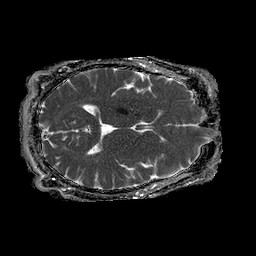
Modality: ADC
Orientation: axial
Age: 51
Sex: male
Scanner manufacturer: philips
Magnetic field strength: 1.5 T
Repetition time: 4.6 s
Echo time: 0.08941 s